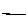
Label: line